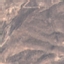
Label: HerbaceousVegetation